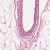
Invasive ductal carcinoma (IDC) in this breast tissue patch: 0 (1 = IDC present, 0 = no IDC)